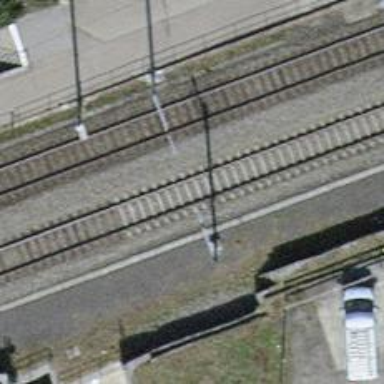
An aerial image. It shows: Railway milestone.